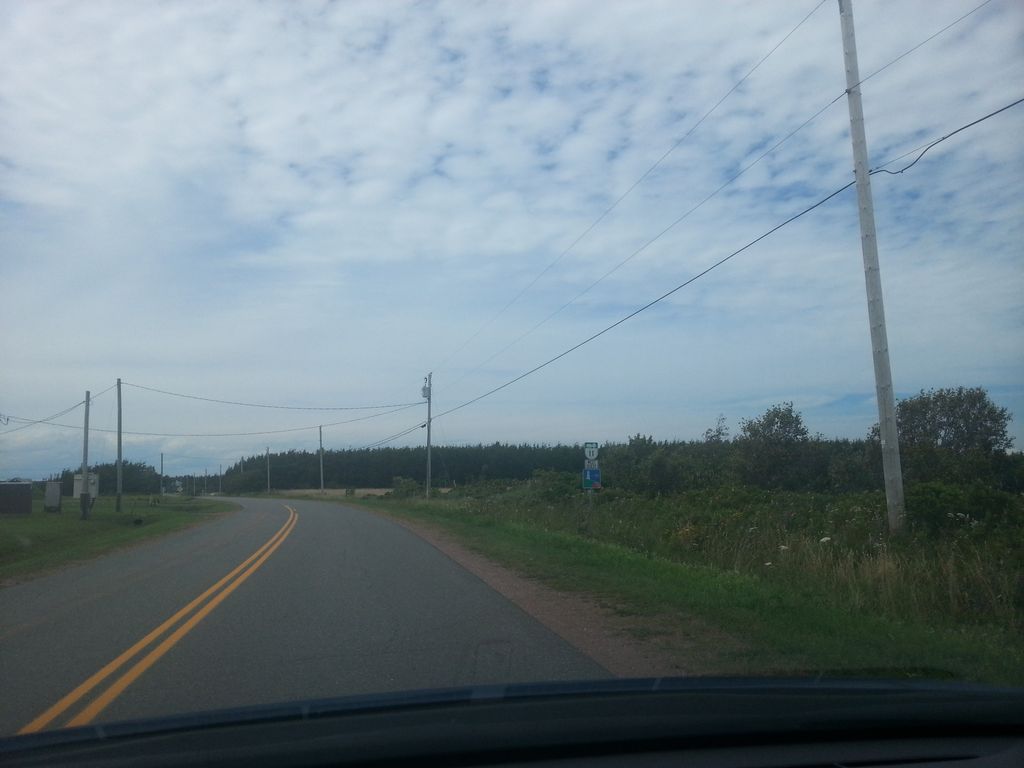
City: charlottetown